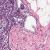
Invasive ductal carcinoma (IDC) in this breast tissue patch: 0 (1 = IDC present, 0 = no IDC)